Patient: sex M, age 57
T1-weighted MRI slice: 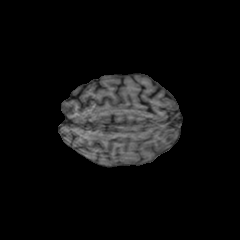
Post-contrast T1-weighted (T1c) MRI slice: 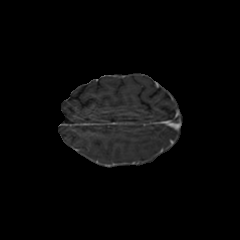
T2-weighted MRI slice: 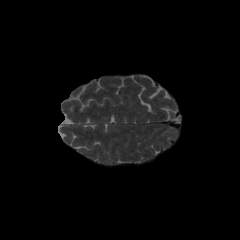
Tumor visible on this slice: no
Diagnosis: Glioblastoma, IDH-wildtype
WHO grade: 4